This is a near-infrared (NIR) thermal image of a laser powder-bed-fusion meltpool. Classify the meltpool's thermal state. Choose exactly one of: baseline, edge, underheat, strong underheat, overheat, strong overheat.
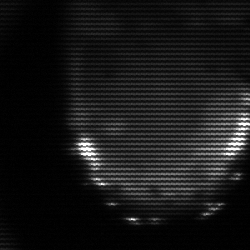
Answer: edge